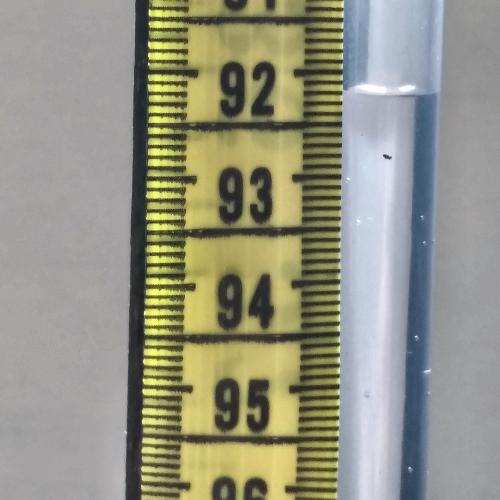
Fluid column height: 92.2 cm